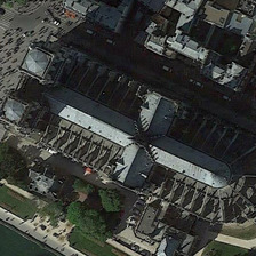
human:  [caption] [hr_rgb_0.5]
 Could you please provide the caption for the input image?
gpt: There is a big church by the river.

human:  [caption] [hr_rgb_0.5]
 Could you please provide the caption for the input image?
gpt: The cathedral seems a bit dark.

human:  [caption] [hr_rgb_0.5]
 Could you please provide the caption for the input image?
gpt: There is a cathedral by the river.

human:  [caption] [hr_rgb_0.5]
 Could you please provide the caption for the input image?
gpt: The big church seems a bit dark.

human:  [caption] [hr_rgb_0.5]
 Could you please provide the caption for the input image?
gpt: There's a big church by the river.